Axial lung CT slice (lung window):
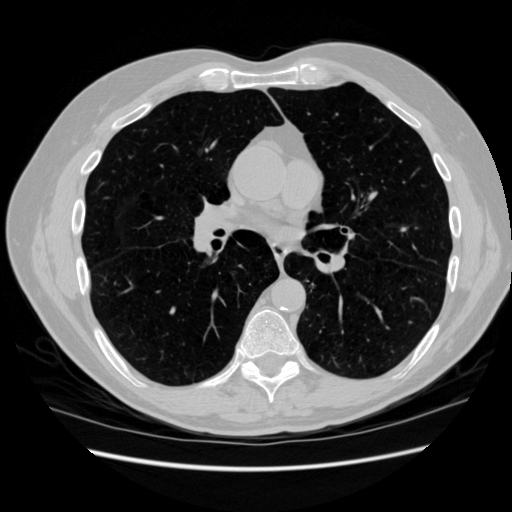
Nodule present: no